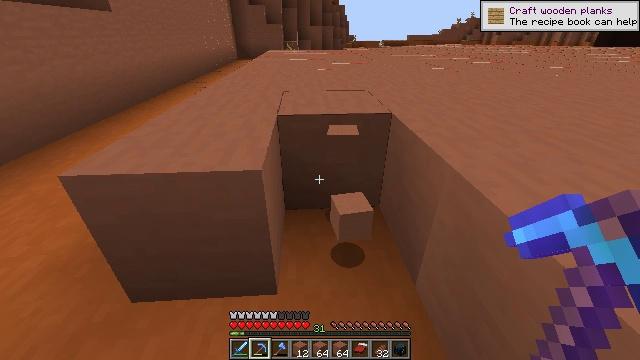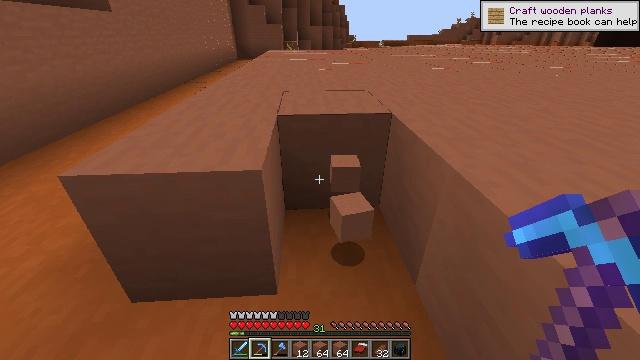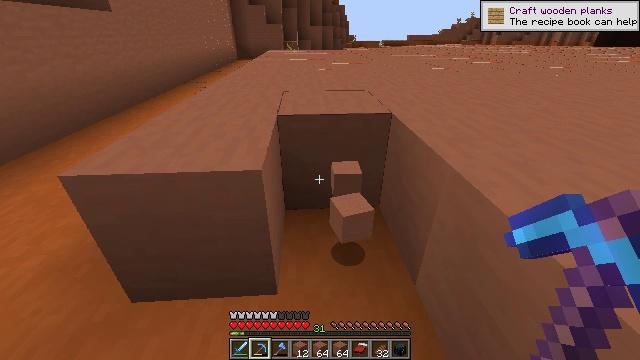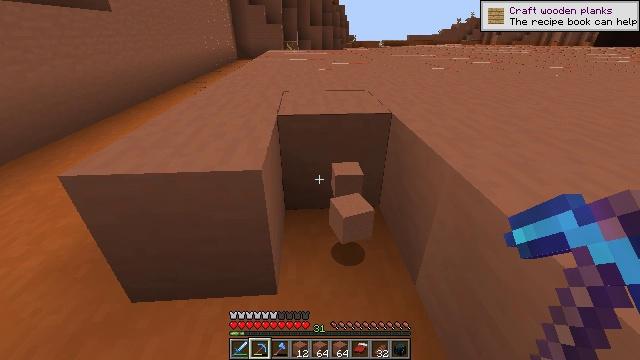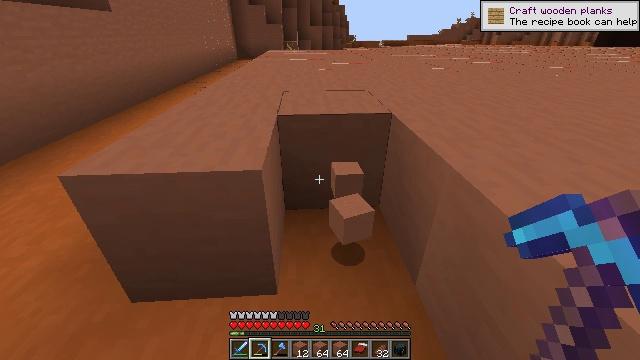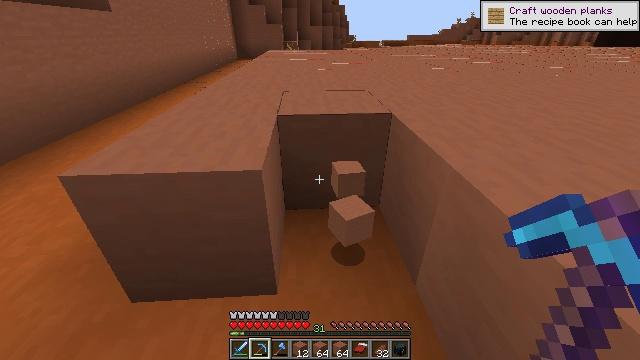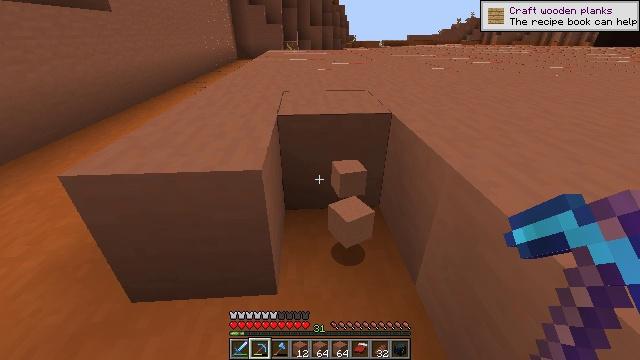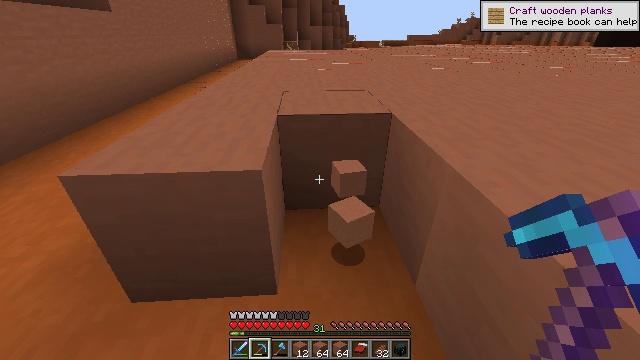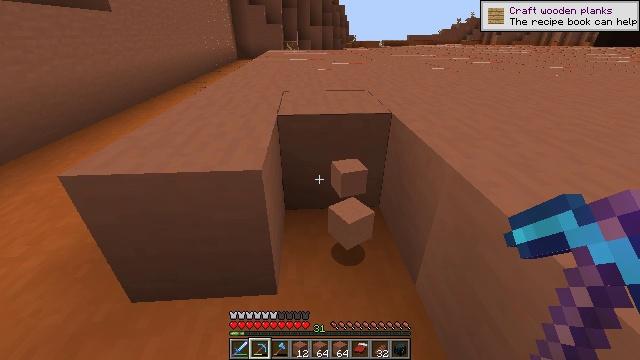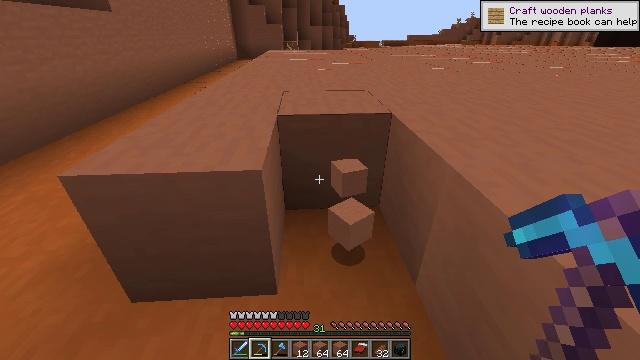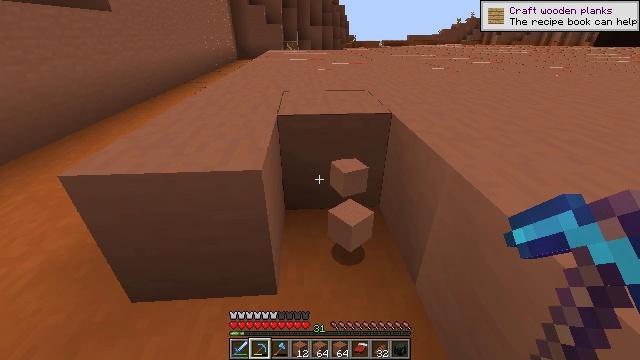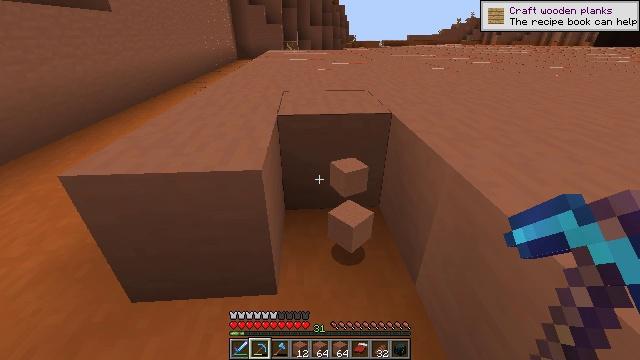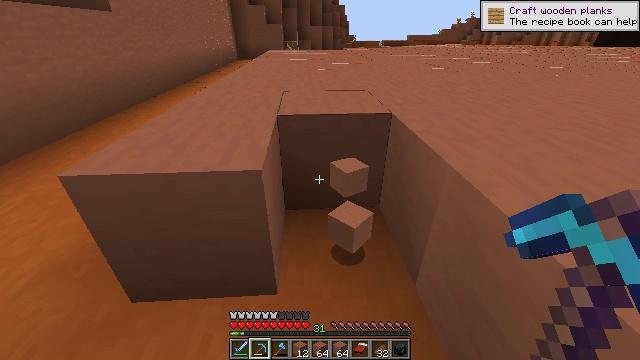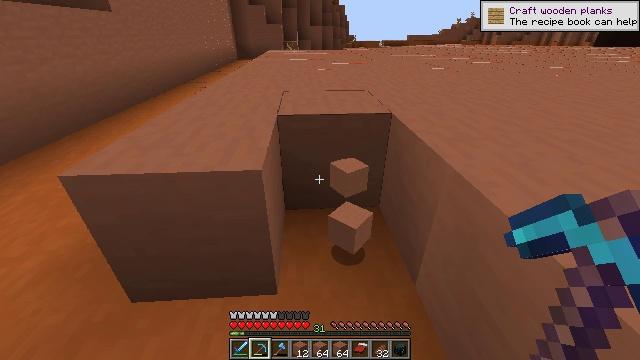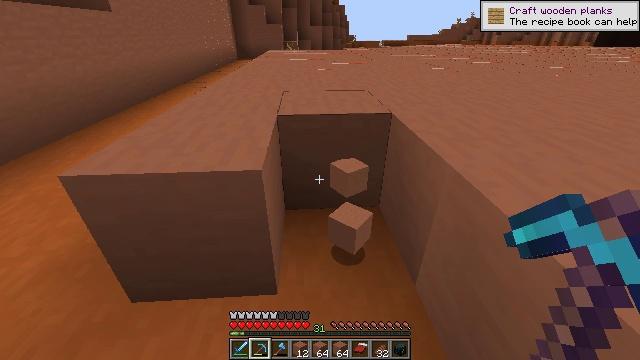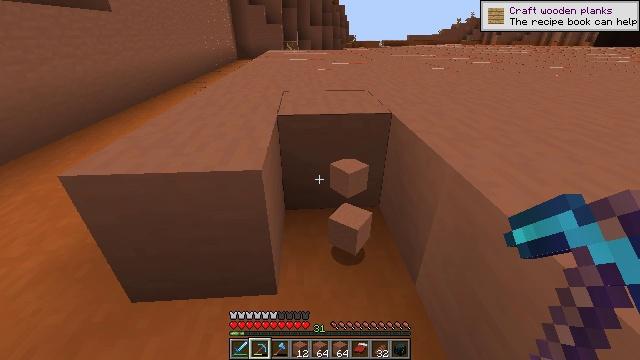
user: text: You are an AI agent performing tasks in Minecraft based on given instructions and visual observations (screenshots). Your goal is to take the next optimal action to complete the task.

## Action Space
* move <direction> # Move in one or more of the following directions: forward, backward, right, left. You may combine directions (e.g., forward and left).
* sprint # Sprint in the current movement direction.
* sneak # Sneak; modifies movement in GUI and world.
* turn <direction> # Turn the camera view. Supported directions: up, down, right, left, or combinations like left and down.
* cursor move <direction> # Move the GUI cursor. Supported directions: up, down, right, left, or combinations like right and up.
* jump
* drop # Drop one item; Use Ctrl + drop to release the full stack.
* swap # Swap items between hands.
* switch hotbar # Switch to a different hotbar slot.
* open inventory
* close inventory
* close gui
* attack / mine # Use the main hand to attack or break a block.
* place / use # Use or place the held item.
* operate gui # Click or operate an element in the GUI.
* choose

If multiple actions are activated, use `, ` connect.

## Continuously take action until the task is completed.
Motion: motion action
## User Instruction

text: Mine the terracotta block.
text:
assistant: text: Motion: no_op
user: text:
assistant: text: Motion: no_op
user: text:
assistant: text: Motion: no_op
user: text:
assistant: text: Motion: no_op
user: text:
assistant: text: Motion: no_op
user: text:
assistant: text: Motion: no_op
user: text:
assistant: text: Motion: no_op
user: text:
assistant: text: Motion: no_op
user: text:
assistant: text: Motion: no_op
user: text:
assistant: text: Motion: no_op
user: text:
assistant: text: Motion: no_op
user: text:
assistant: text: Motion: no_op
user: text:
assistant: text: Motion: no_op
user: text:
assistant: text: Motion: no_op
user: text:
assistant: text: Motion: no_op
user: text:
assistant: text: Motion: no_op
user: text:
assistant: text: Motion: no_op
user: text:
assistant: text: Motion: no_op
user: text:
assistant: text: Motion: no_op
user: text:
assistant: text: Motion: no_op
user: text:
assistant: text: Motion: no_op
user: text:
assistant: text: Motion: no_op
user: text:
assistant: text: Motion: no_op
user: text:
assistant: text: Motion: no_op
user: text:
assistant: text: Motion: no_op
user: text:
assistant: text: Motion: no_op
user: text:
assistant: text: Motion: no_op
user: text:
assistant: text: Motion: no_op
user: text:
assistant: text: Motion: no_op
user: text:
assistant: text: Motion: no_op